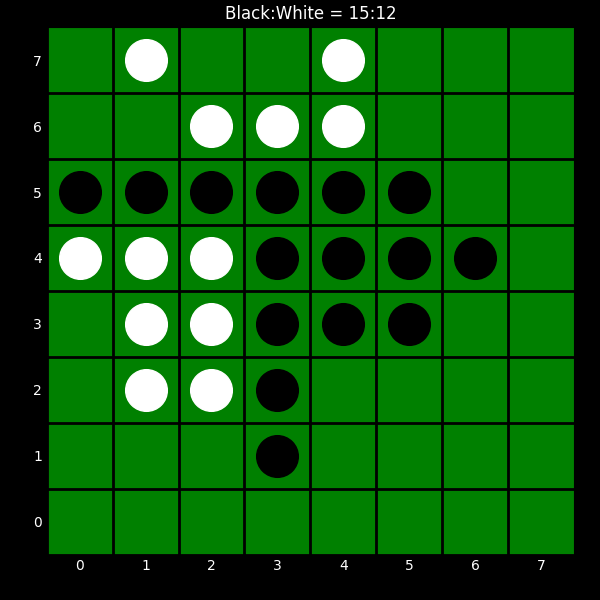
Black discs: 15
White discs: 12